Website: home-depot
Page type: payment
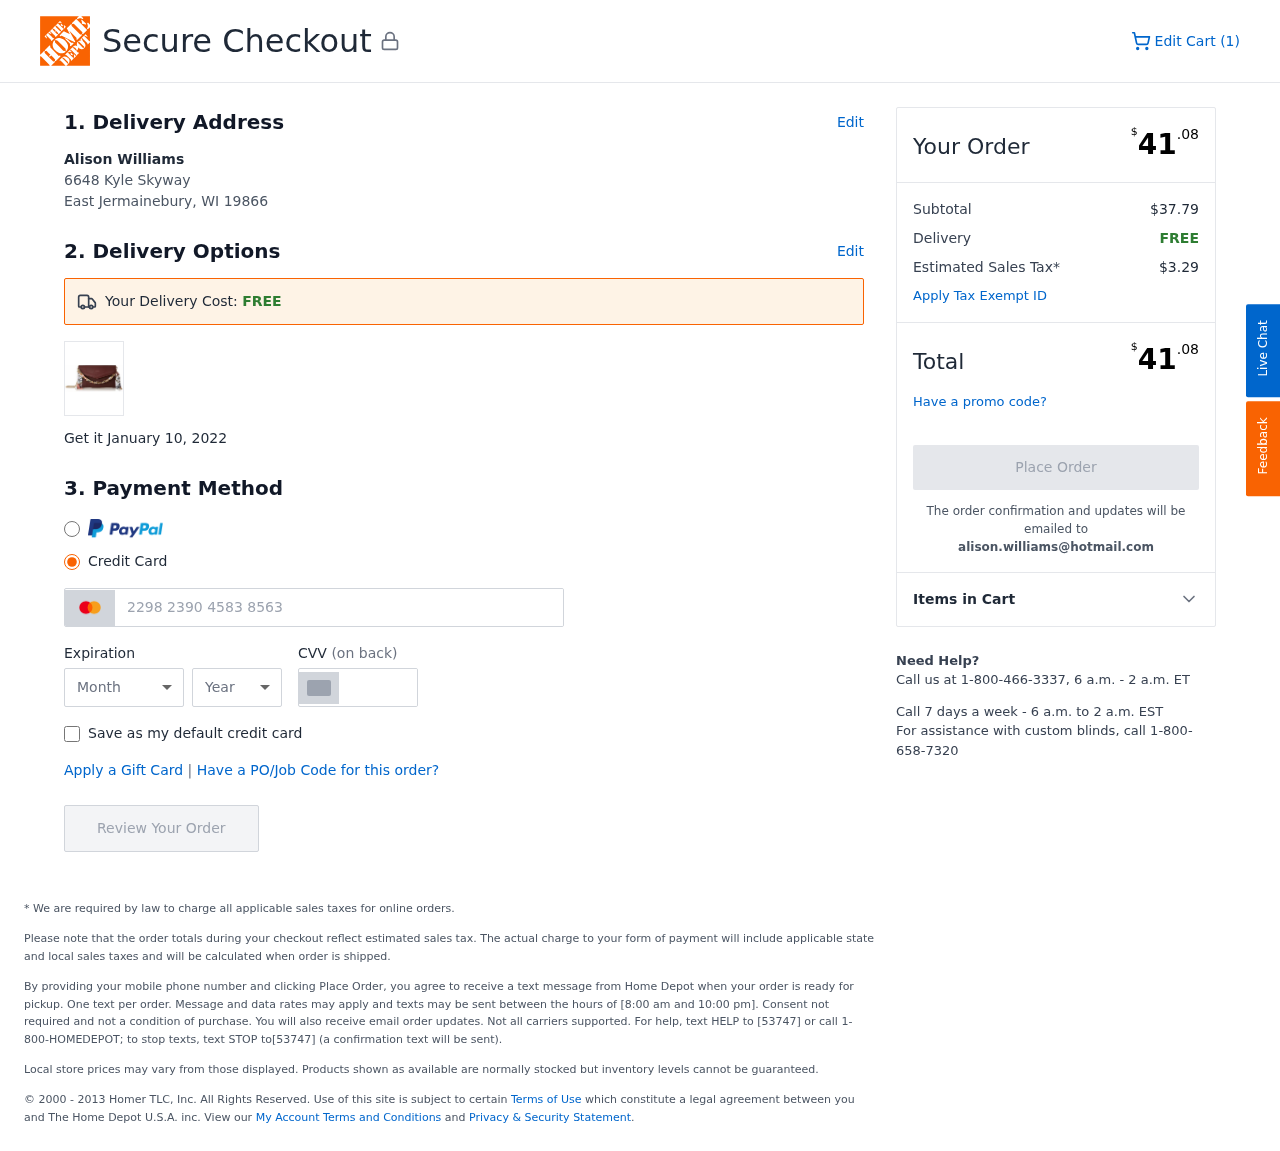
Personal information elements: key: PII_CARD_CVV
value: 814
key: PII_CARD_EXPIRY_MONTH
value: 03
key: PII_CARD_EXPIRY_YEAR
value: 29
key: PII_CARD_NUMBER
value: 2298 2390 4583 8563
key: PII_CITY_STATE_ZIP
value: East Jermainebury, WI 19866
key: PII_EMAIL
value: alison.williams@hotmail.com
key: PII_FULLNAME
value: Alison Williams
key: PII_STREET
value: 6648 Kyle Skyway
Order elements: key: ORDER_NUM_ITEMS
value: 1
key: ORDER_DELIVERY_DATE
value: January 10, 2022
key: ORDER_TOTAL
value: $41.08
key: ORDER_SUBTOTAL
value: $37.79
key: ORDER_SHIPPING_COST
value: FREE
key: ORDER_TAX
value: $3.29